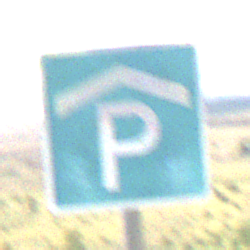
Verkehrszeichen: Parkhaus
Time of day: Midday
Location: Outdoor (Nature)
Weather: PartlyCloudy
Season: NotSpecified
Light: Natural